Question: I am trying to validate an array of Ids, for validation I am using custom validator in nestjs project. I am passing the array of ids in a callback function to my service class to query from the database whether id exists in the table or not and returns a boolean value. Every time I am receiving boolean true even if I am passing the wrong id.
Here is the validation function in a custom validator
'''
import { ValidatorConstraint, ValidatorConstraintInterface, ValidationArguments, registerDecorator, ValidationOptions } from "class-validator";
import { DeviceService } from "../device/device.service";
import { Injectable } from "@nestjs/common";
@ValidatorConstraint({ async: true })
@Injectable()
export class DevicesArrayValidatorConstraint implements ValidatorConstraintInterface {
constructor(private deviceService: DeviceService) { }
async validate(devices: Array<number>, args: ValidationArguments) {
let result = devices.every(async (deviceId) => await this.deviceService.validateDevice(deviceId));
if(result){
return true;
}
else{
return false;
}
}
defaultMessage(args: ValidationArguments) { // here you can provide default error message if validation failed
return "Here is an error";
}
}
export function ValidDevices(validationOptions?: ValidationOptions) {
return function (object: Object, propertyName: string) {
registerDecorator({
target: object.constructor,
propertyName: propertyName,
options: validationOptions,
validator: DevicesArrayValidatorConstraint
});
};
}
'''
Its the function from Service Class
'''
async validateDevice(deviceId: number) {
try {
let result = await this.deviceRepository.findOneOrFail(deviceId)
if(result){
console.log('In try block,This is id ${ deviceId}')
}
} catch (error) {
return false;
}
return true;
}
'''
If I am passing an array of 'devices: [1,4]', where 1 is valid and 4 is invalid. I am getting a double boolean result if I 'console.log()' the return value.
attaching the console message

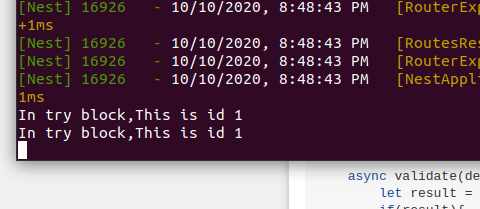
Answer: 'every' doesn't understand async functions. It just sees the promise that's returned as a truthy value.
You have a couple of options:
If you want to validate all of the devices in parallel, then check the result:
'''
const validityFlags = await Promise.all(devices.map(deviceId => this.deviceService.validateDevice(deviceId)));
let result = validityFlags.every(Boolean);
'''
Or if you want to validate each device in series, not bothering with later ones if you know an earlier one is invalid:
'''
let result = true;
for (const deviceId of devices) {
const valid = await this.deviceService.validateDevice(deviceId);
if (!valid) {
result = false;
break;
}
}
'''